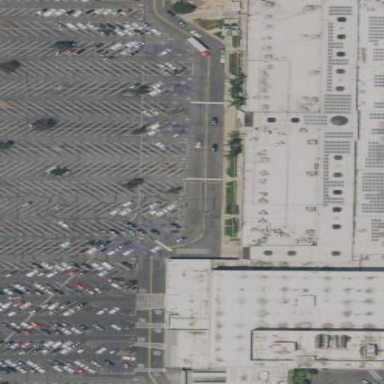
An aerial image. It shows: Mall.